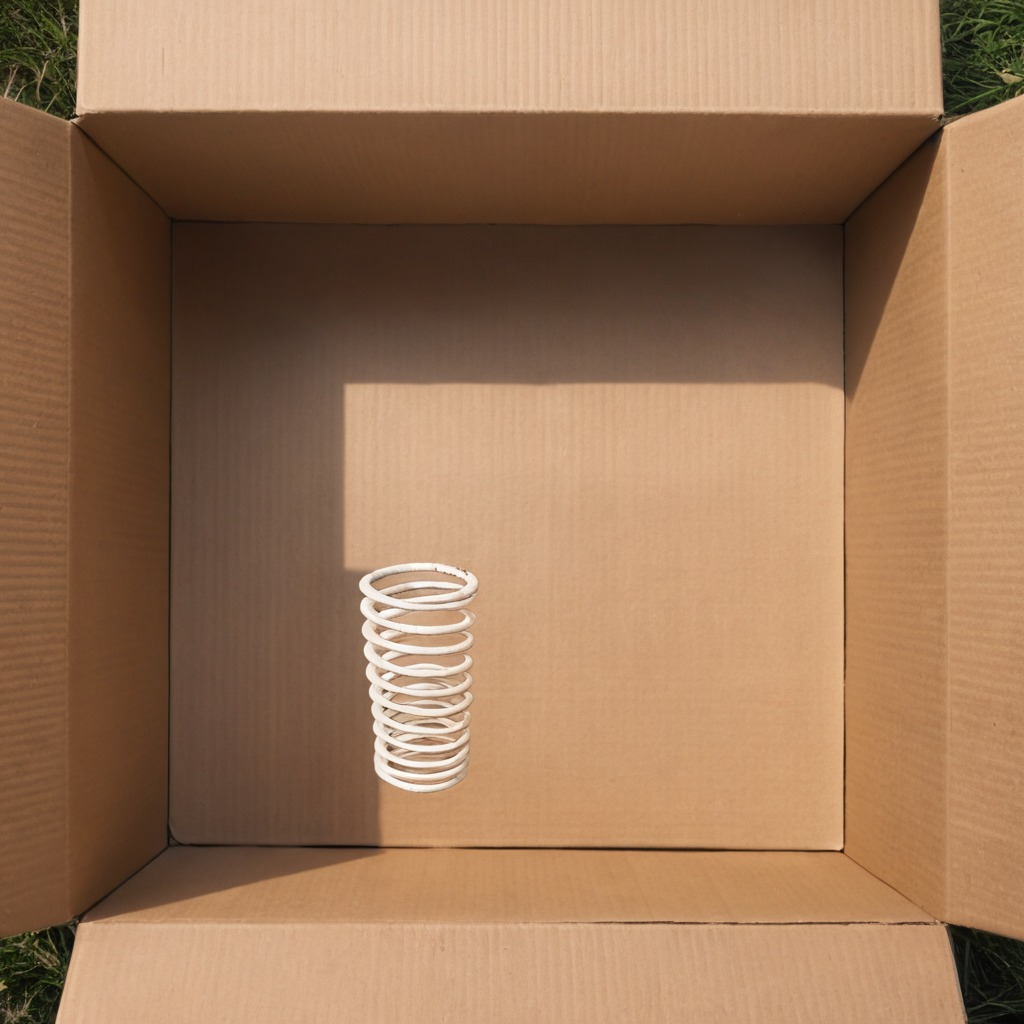
A coiled metal spring is lying on the cardboard box surface.